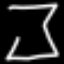
Label: hourglass